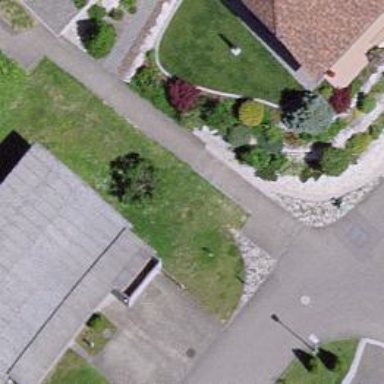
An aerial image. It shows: Set of steps on the road.